Interaction volume radius: 5 \u00c5
Interaction volume height: 10 \u00c5
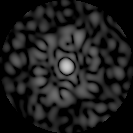
Disorder parameter: 0.8173